Aerial crown-view tile of a tropical tree (Barro Colorado Island, Panama), acquired 20250124:
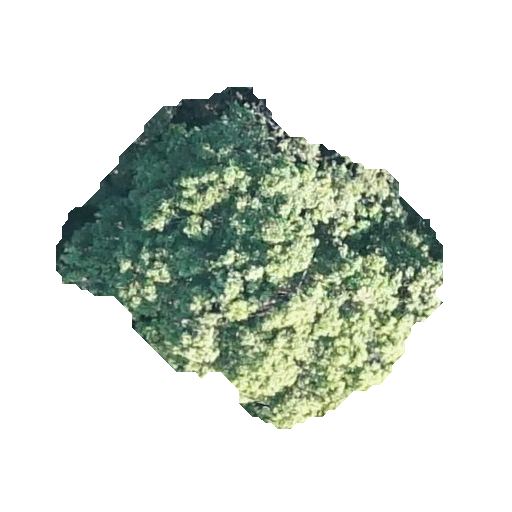
Species: Aspidosperma desmanthum
GBIF accepted scientific name: Aspidosperma desmanthum
Crown area: 121.265 m²